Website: lowes
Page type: account-selection
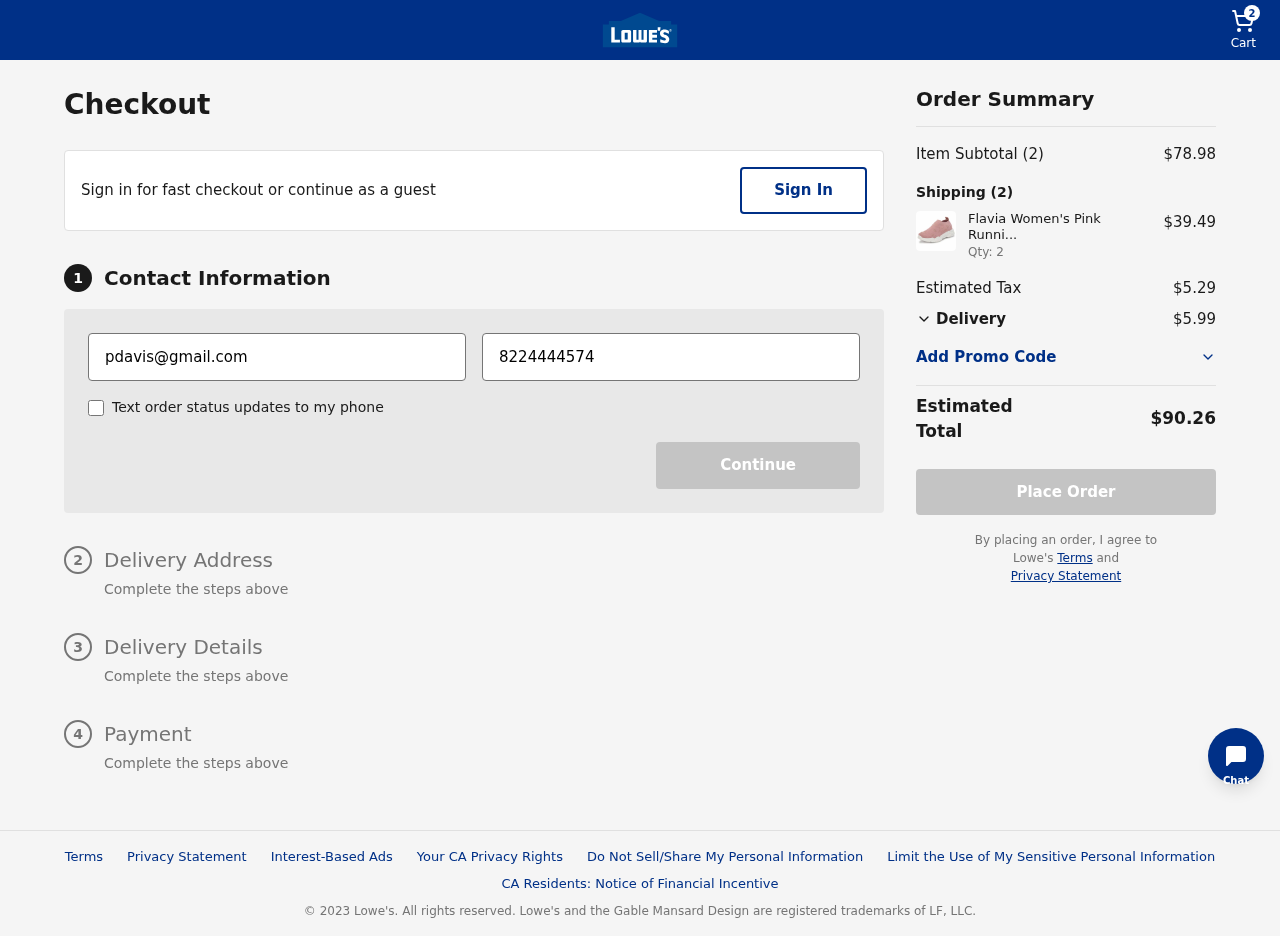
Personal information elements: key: PII_EMAIL
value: pdavis@gmail.com
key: PII_PHONE
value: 8224444574
Product elements: key: PRODUCT1_NAME
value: Flavia Women's Pink Running Shoes-4 UK (36 EU) (5 US) (FKT/FB-03FK/PNK)
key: PRODUCT1_PRICE
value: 39.49
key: PRODUCT1_QUANTITY
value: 2
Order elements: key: ORDER_NUM_ITEMS
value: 2
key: ORDER_SUBTOTAL
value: $78.98
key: ORDER_TAX
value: $5.29
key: ORDER_SHIPPING_COST
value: $5.99
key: ORDER_TOTAL
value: $90.26